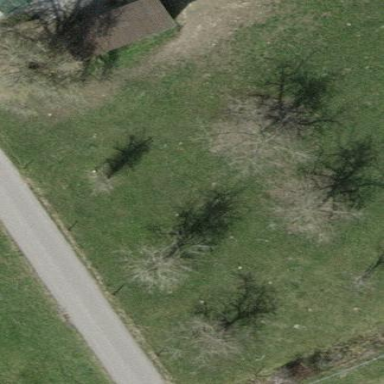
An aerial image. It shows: Orchard.